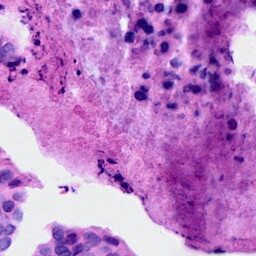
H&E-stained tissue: Breast